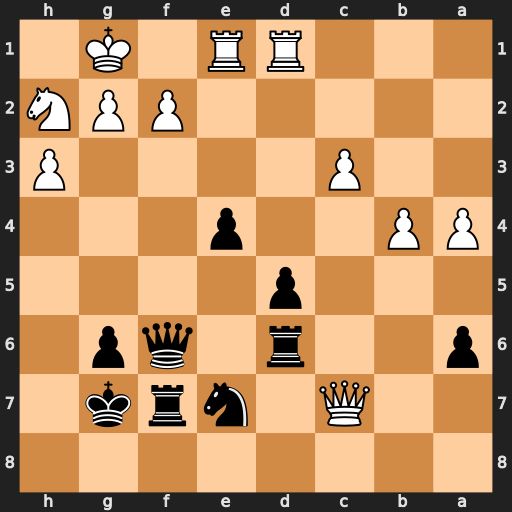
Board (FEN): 8/2Q1nrk1/p2r1qp1/3p4/PP2p3/2P4P/5PPN/3RR1K1
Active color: b
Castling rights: -
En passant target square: -
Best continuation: Qxf2+ Kh1 Nf5 Qxf7+ Kxf7